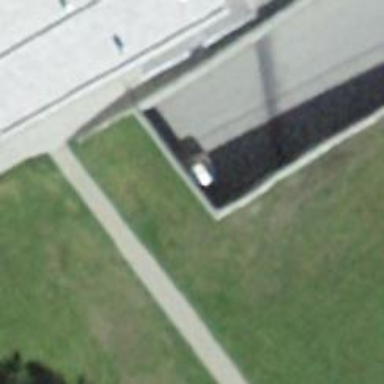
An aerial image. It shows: Parking entrance.